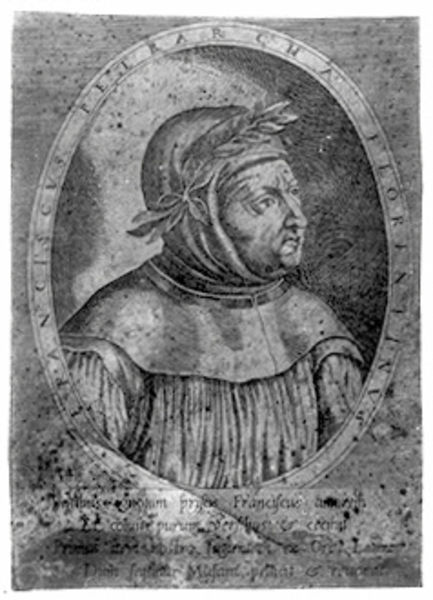
Titel: Bildnis des Francesco Petrarca
Künstler: Philipp Galle
Institution: (Seriendruck)
Schlagwörter: mann, schatten, umhang, weiß, frau, grau, licht, mund, nase, profil, schwarz, stirn, blick, tuch, haube, alt, hemd, kappe, mütze, augen, falten, gesicht, haarschmuck, kragen, mensch, bild, bildnis, herr, portrait, porträt, auge, gewand, kutte, mantel, blatt, pflanzen, bruststück, lippen, schultern, oval, kopfbedeckung, magd, schrift, papier, grafik, graphik, kopftuch, inschrift, draperie, wange, medaillon, zweig, druck, druckgraphik, druckgrafik, schraffur, radierung, stich, schwarzweiß, text, beschriftung, habit, kranz, lorbeer, lorbeerkranz, rüstung, bildniss, flecken, halbprofil, franziskus, kupferstich, portraät, gewandfalten, herscher, kapuze, latein, lateinisch, pellerine, dreiviertel profil, franciscus, petrarca, bildumschrift, überdruckt